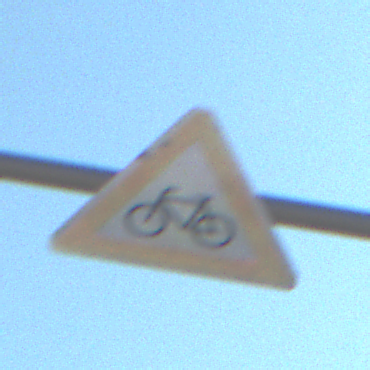
Verkehrszeichen: RadverkehrRechts
Umgebung: Outdoor, Nature
Tageszeit: Midday
Wetter: Clear
Licht: Natural
Jahreszeit: NotSpecified
Kontrast: HighContrast